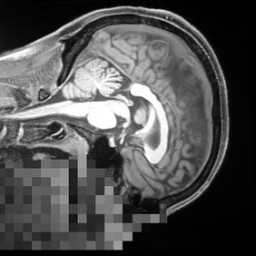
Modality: T1w
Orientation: sagittal
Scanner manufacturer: siemens
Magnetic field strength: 3 T
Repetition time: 2.55 s